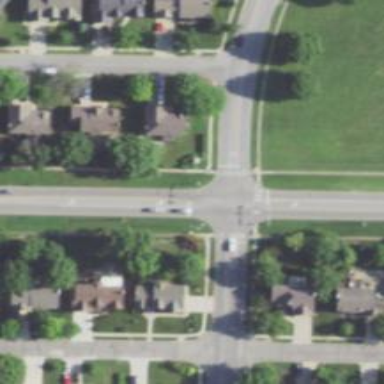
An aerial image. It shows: Solid stop line on the road.